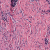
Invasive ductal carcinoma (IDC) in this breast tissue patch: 0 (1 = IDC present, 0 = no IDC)